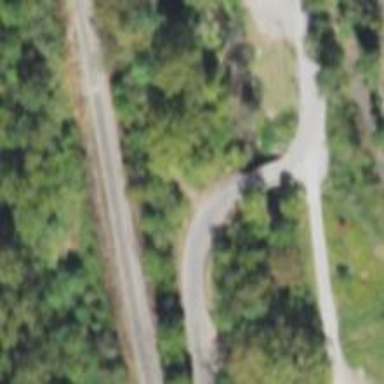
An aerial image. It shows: Tertiary road with bridge.